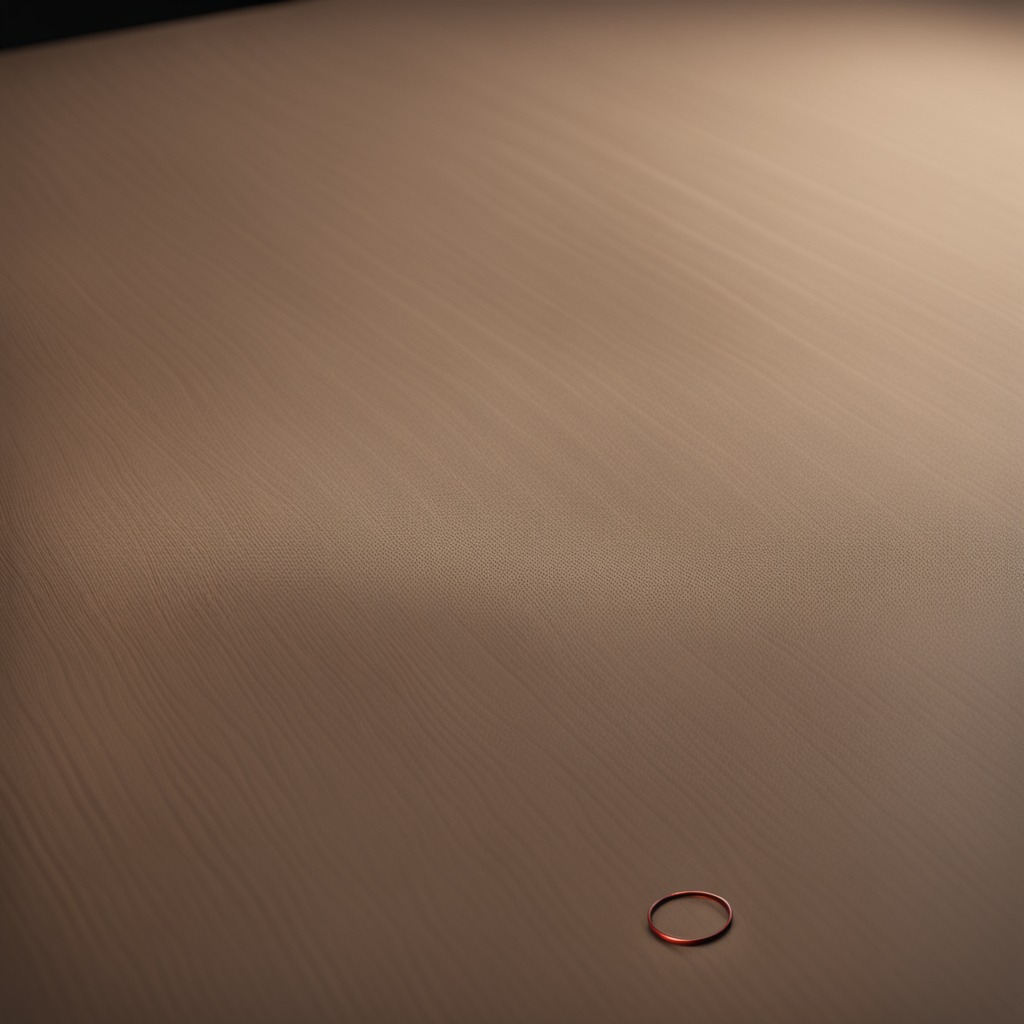
A rubber O-ring lies on a wooden table inside a workshop at night.